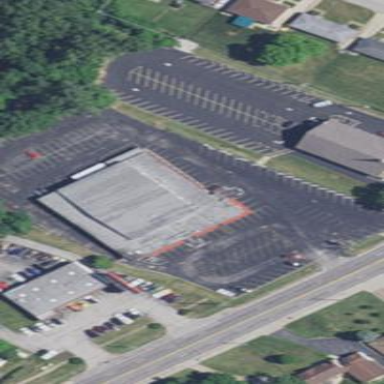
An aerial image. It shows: Building with bowling alley inside.